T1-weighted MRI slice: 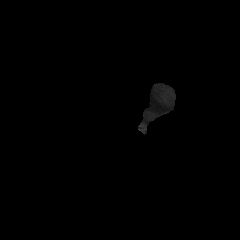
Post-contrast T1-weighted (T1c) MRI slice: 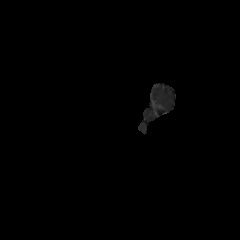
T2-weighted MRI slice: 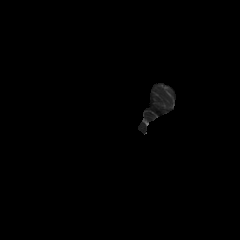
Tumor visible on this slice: no